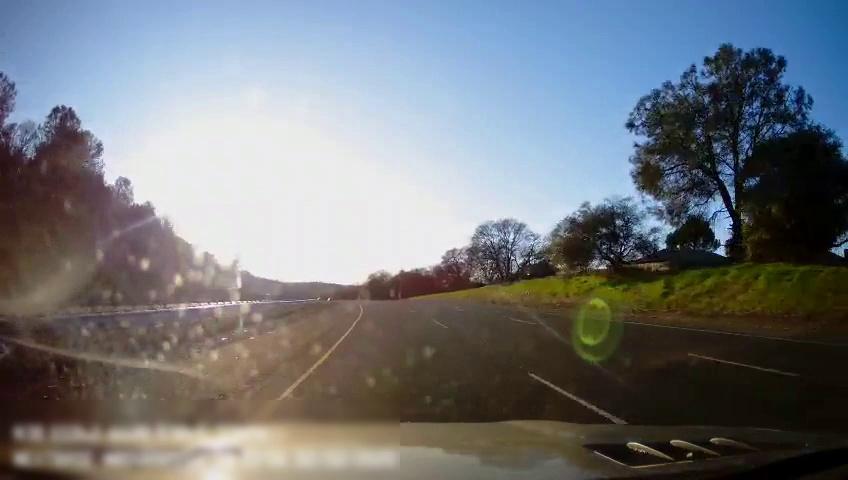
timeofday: Day
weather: Sunny
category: Drivable Space
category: Lanes | Current Lane
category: Lanes | Current Lane
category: Lanes | Alternate Lane
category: Lanes | Alternate Lane